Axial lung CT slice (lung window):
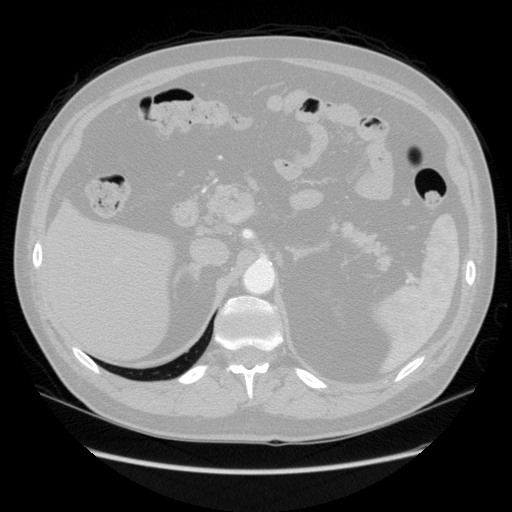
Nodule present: no